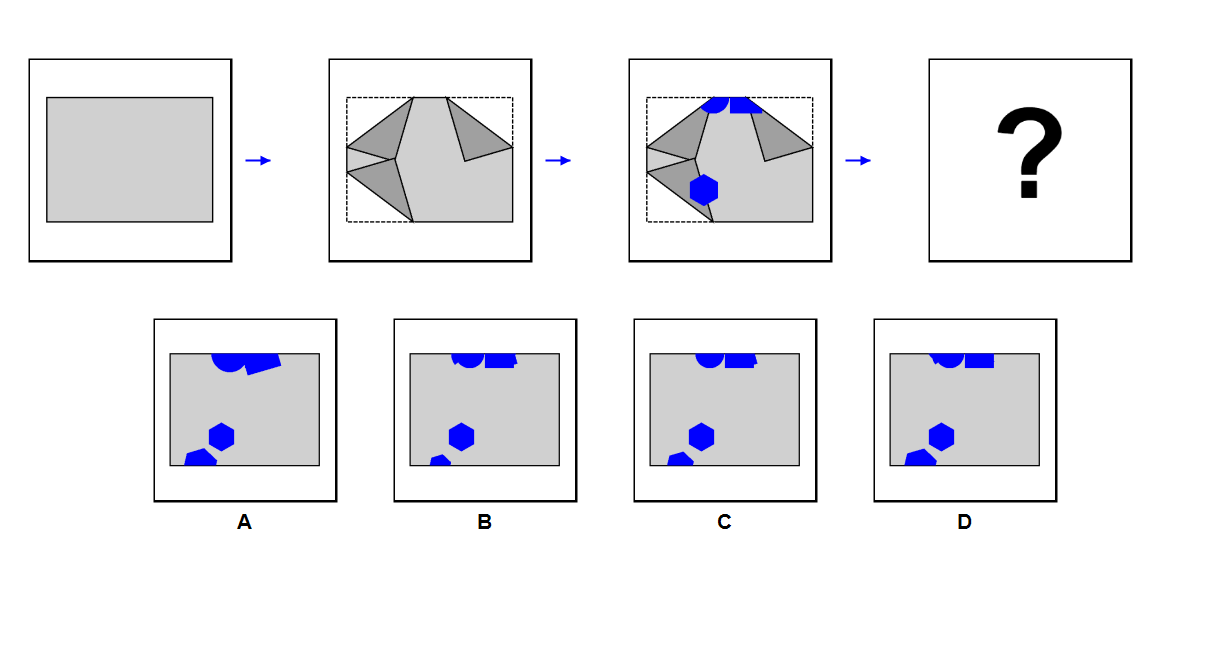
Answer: C